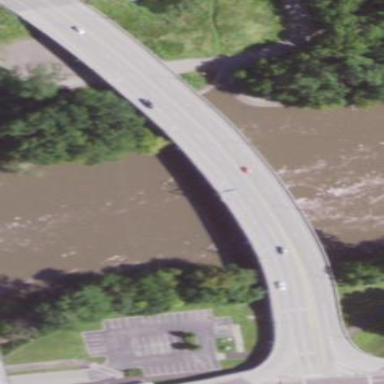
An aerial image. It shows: Man-made bridge.